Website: bh-photo
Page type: cross-sells
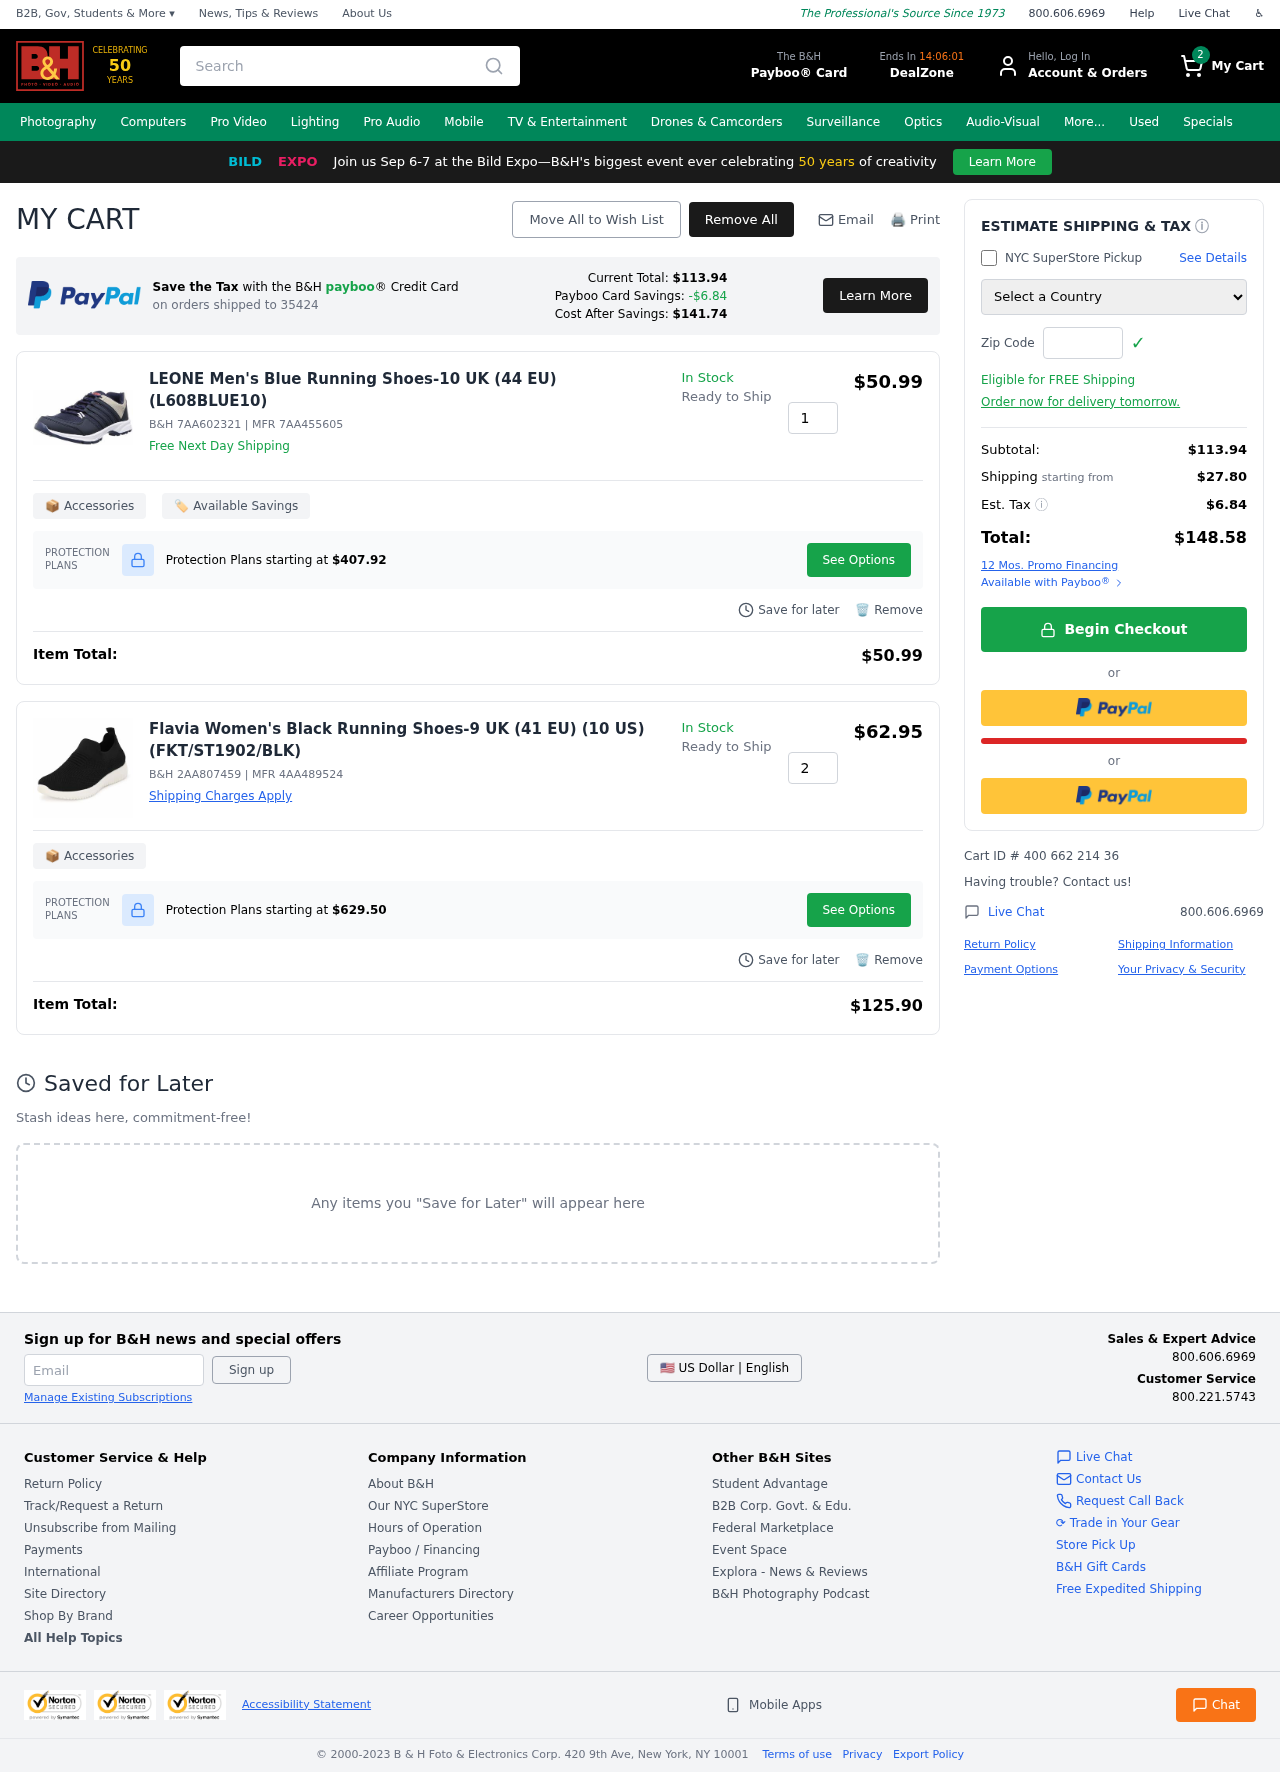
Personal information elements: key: PII_COUNTRY
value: United States
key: PII_POSTCODE
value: on orders shipped to 35424
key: PII_POSTCODE2
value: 81313
Product elements: key: PRODUCT1_NAME
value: LEONE Men's Blue Running Shoes-10 UK (44 EU) (L608BLUE10)
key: PRODUCT1_PRICE
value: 50.99
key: PRODUCT1_QUANTITY
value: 1
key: PRODUCT2_NAME
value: Flavia Women's Black Running Shoes-9 UK (41 EU) (10 US) (FKT/ST1902/BLK)
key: PRODUCT2_PRICE
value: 62.95
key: PRODUCT2_QUANTITY
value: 2
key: PRODUCT1_SKU
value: B&H 7AA602321
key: PRODUCT1_MFR
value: MFR 7AA455605
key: PRODUCT1_PROTECTION_PRICE
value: $407.92
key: PRODUCT1_ITEM_TOTAL
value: $50.99
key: PRODUCT2_SKU
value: B&H 2AA807459
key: PRODUCT2_MFR
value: MFR 4AA489524
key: PRODUCT2_PROTECTION_PRICE
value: $629.50
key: PRODUCT2_ITEM_TOTAL
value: $125.90
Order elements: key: ORDER_NUM_ITEMS
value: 2
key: PAYBOO_CURRENT_TOTAL
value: $113.94
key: ORDER_SUBTOTAL
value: $113.94
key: ORDER_SHIPPING_COST
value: $27.80
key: ORDER_TAX
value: $6.84
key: ORDER_TOTAL
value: $148.58
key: ORDER_ID
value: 400 662 214 36
Search elements: key: HEADER_SEARCH
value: Search
Other elements: key: PAYBOO_SAVINGS
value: -$6.84
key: PAYBOO_COST_AFTER_SAVINGS
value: $141.74